Question: I plotted a graph in matplotlib, and it looks like this :
On the x-axis are values . I want to change them to . But without changing or touching graph. I dont want use 'plt.xlim()' because it changes only part of the displaying graph. How can I do this?
My plotting code:
'''
def plot_random_angular():
m = np.loadtxt('angle.txt')
uhol = m[:,6]
vys = []
for x in xrange(1,len(uhol)):
vys.append((uhol[x] - uhol[x-1])*4)
x=np.linspace(0,len(vys),len(vys))
plt.ylim(-5,5)
plt.xlim(0,250)
plt.grid()
plt.xlabel('time [s]',fontsize = 18)
plt.ylabel('angle [deg]',fontsize = 18)
plt.plot(x,vys,'black')
return vys
'''
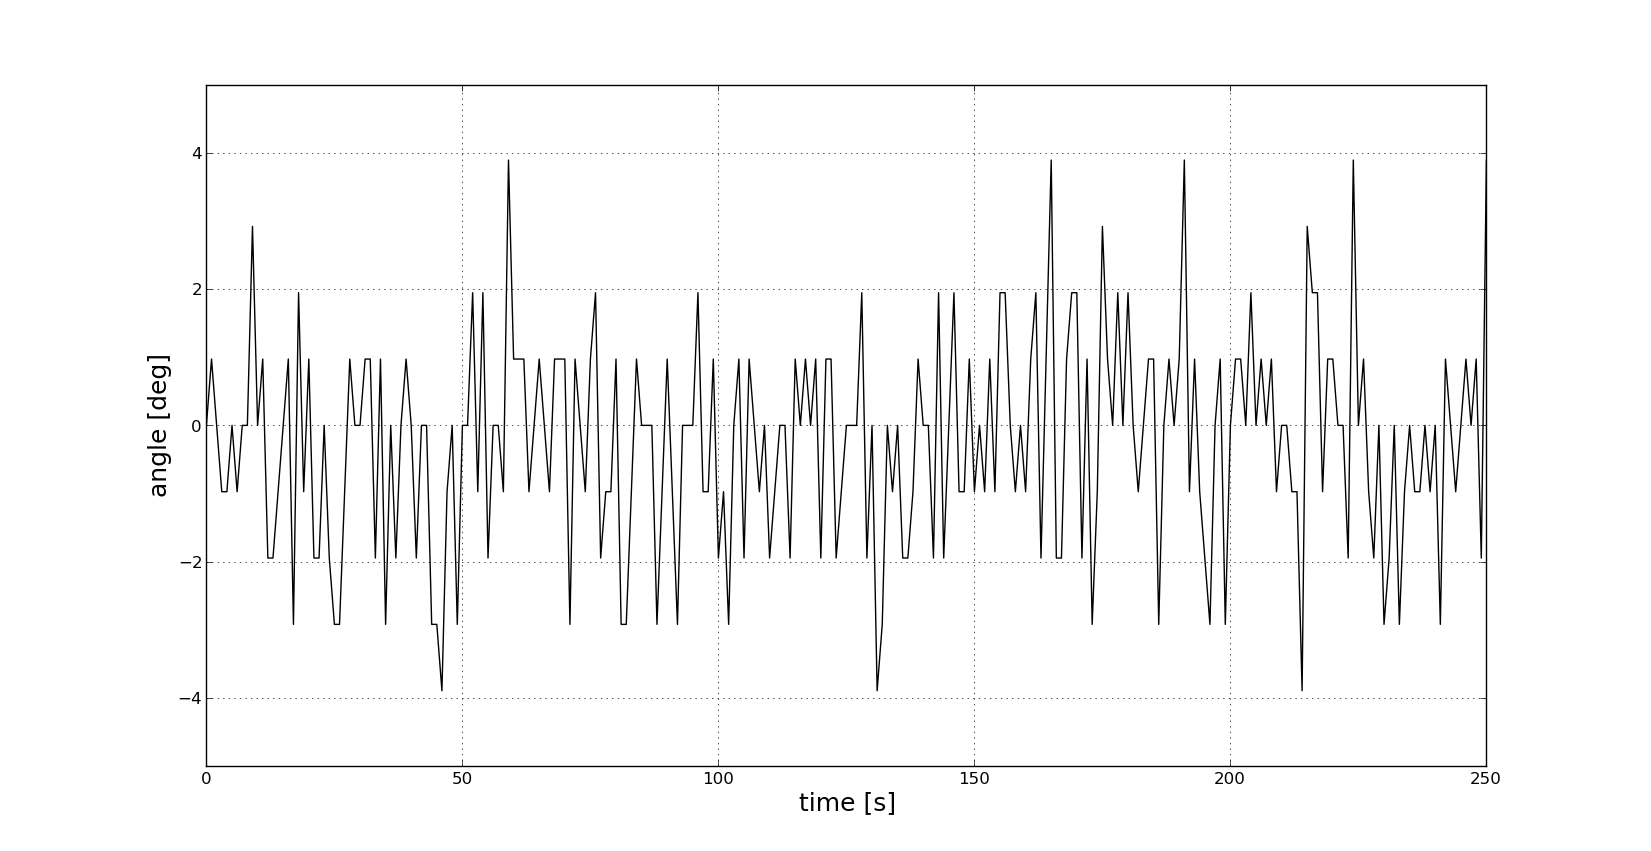
Answer: Make everything 1/5 of the original?:
'''
ax=plt.gca()
#ax.get_xticks() will get the current ticks
ax.set_xticklabels(map(str, ax.get_xticks()/5.0))
'''